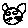
Label: cat